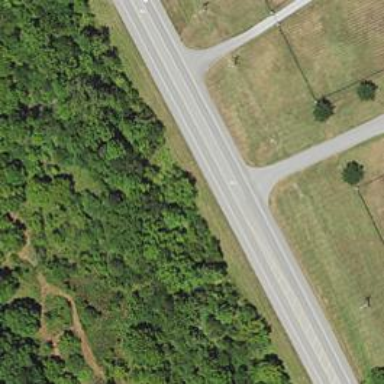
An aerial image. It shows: Primary highway.